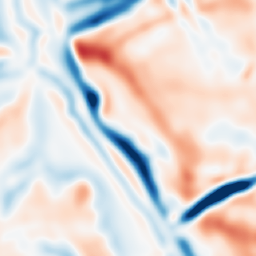
Category: multiscale
Decomposition family: dog
Decomposition parameters: sigma_low: 5
sigma_high: 10
Upsampling method: nearest
Upsampling parameters: scale: 2
Upsampling scale: 2